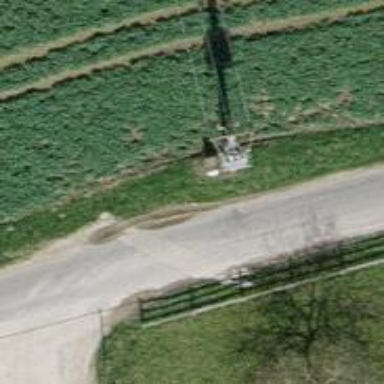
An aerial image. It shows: Distribution transformer on power pole.